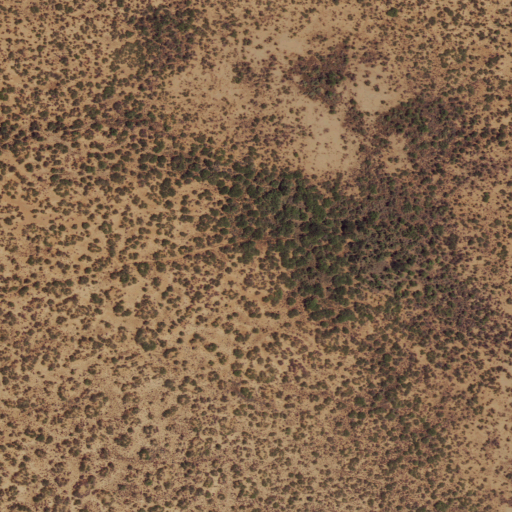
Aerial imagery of valley in Texas named Cheyenne Draw containing only shrub